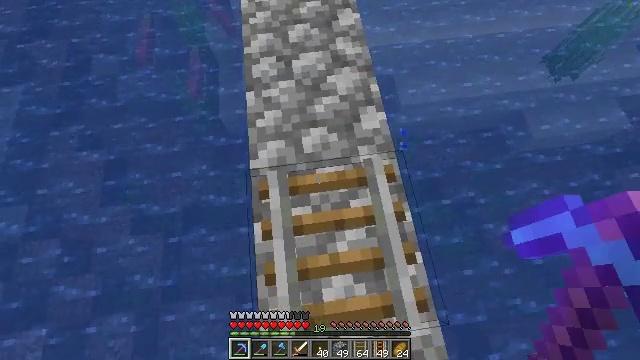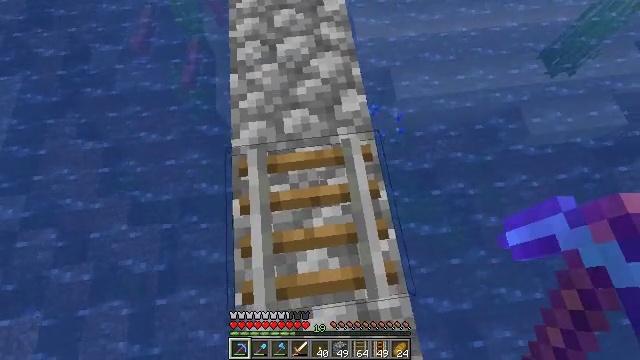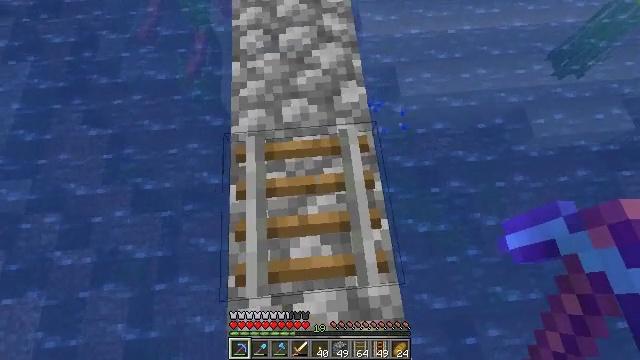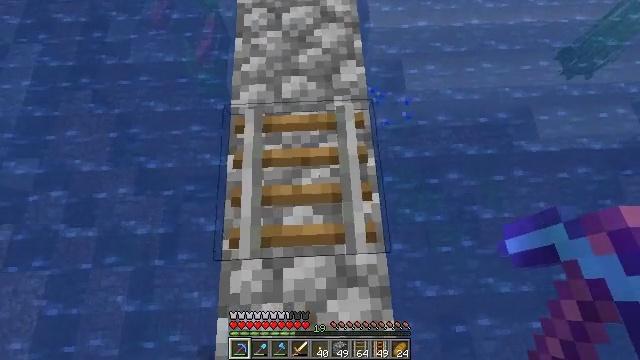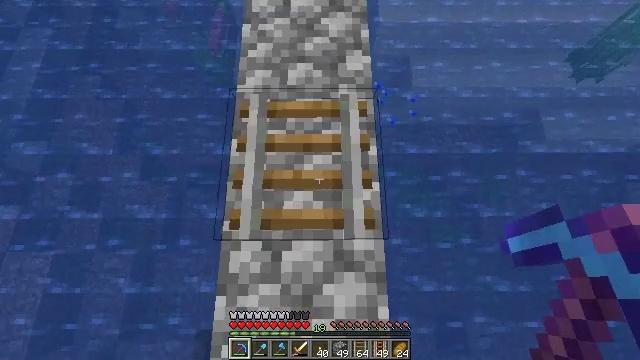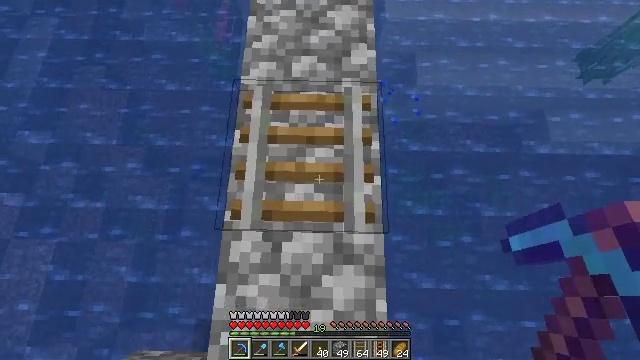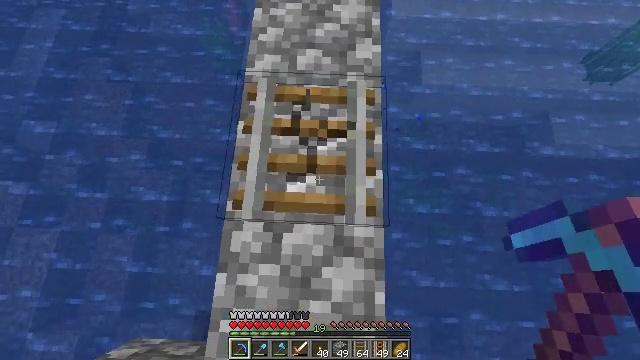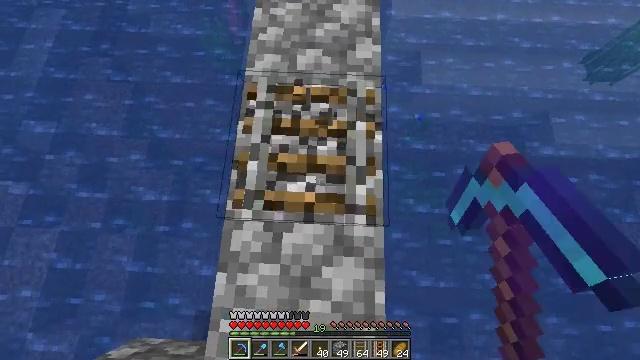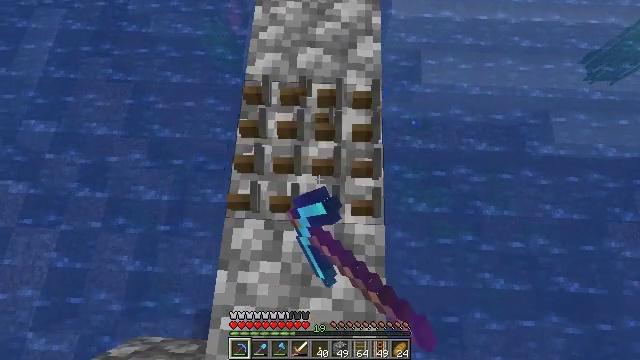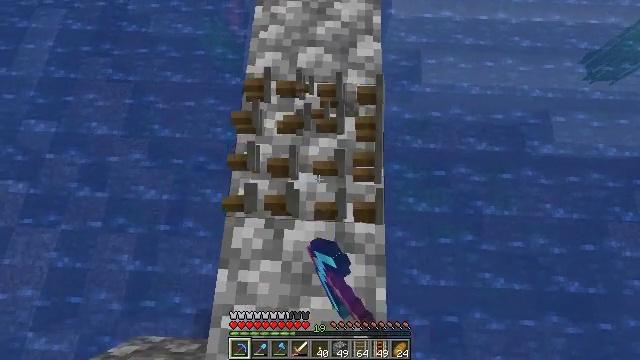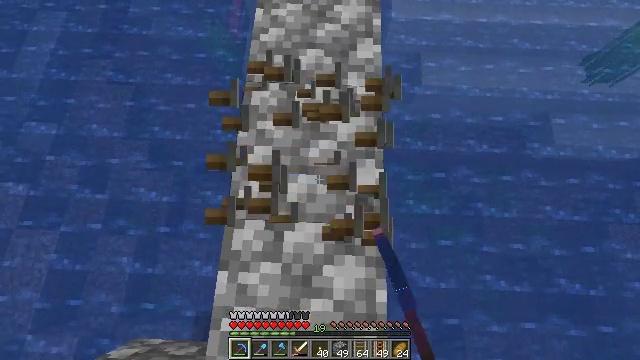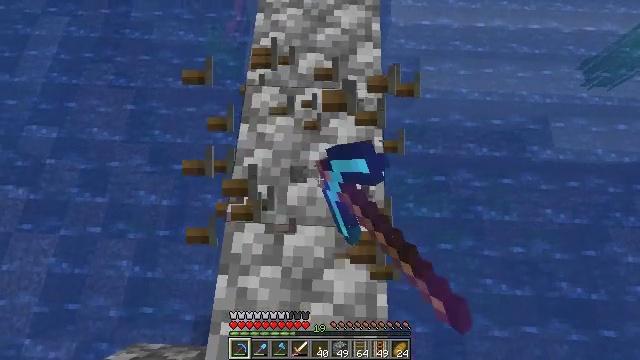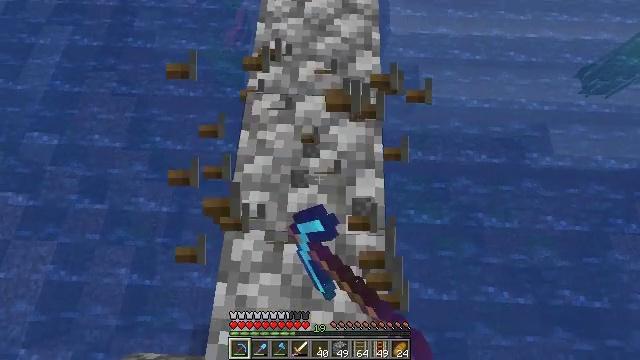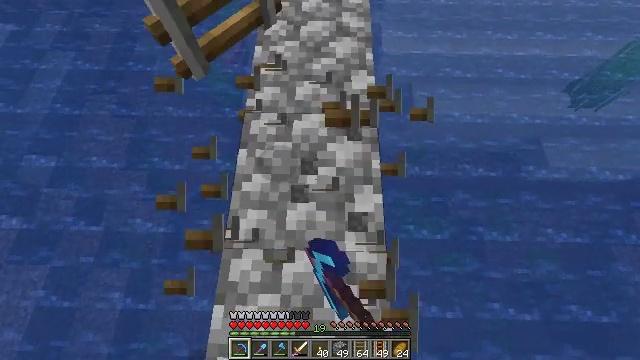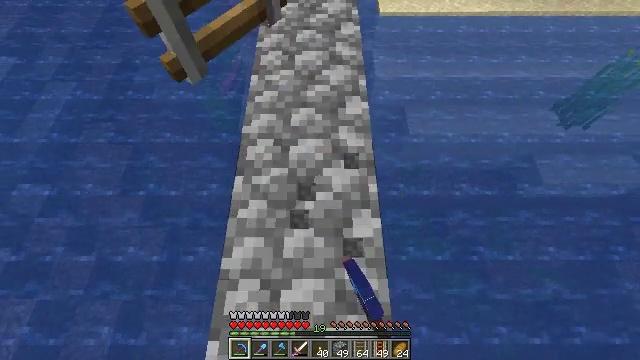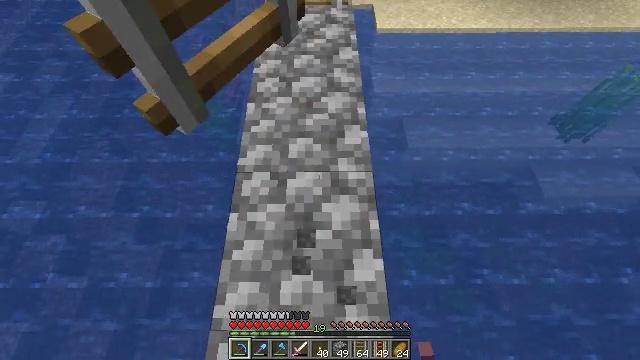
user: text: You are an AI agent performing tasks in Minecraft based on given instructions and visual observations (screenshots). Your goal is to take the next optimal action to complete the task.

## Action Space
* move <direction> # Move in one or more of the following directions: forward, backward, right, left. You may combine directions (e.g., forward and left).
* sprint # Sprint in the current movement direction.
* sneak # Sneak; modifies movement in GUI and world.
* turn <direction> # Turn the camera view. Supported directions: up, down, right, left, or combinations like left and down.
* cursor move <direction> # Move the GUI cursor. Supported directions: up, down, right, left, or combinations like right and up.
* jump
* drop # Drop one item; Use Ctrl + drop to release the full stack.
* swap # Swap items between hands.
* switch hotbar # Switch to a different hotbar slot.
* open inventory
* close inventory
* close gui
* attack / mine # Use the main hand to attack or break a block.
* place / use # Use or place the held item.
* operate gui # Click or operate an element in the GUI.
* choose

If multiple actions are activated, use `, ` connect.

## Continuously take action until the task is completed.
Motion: motion action
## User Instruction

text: Mine the rail.
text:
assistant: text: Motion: move back and move right
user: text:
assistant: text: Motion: move back, turn left
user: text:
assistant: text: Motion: turn left
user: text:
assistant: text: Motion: turn left
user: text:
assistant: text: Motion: turn left
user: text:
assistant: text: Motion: turn left, attack / mine
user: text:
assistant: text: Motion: attack / mine
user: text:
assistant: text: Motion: attack / mine
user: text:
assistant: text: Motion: attack / mine
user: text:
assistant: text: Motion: attack / mine
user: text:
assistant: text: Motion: attack / mine
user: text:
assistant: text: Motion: turn up, attack / mine
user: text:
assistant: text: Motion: turn right and up
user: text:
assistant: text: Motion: move forward, turn right and up
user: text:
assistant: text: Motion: move forward, turn up
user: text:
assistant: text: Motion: move forward
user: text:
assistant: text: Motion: move forward
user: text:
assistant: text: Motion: move forward
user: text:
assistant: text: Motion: move forward, turn up
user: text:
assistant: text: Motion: move forward, turn up
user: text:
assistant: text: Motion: turn up
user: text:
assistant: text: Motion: turn left and up
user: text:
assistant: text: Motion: turn up
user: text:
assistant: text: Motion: move forward
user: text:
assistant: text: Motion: move forward
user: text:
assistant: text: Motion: move forward
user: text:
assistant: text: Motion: move forward
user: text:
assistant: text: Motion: no_op
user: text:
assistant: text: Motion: attack / mine
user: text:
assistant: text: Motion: attack / mine